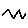
Label: zigzag